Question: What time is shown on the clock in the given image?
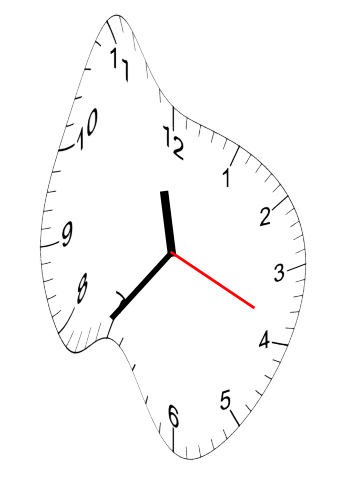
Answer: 11:36:19